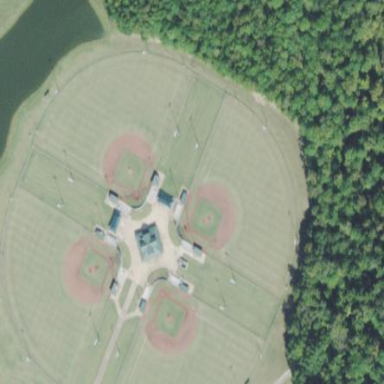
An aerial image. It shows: Baseball pitch for leisure and sports activities.